Interaction volume radius: 10 \u00c5
Interaction volume height: 25 \u00c5
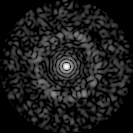
Disorder parameter: 0.8179